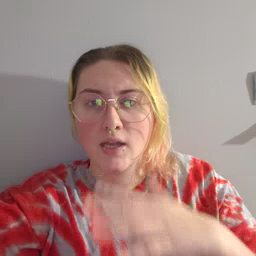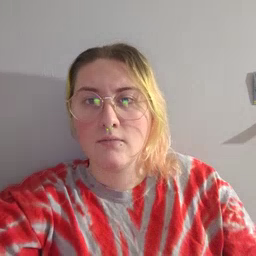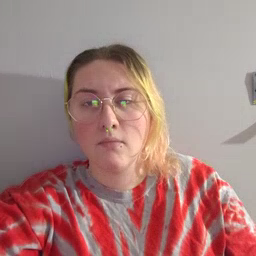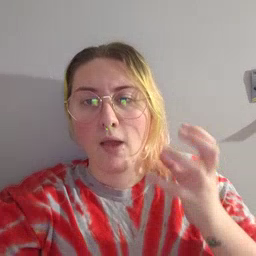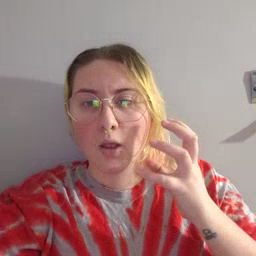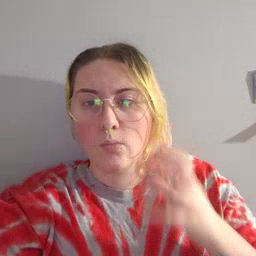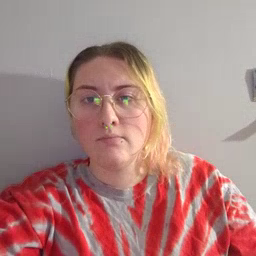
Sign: radio